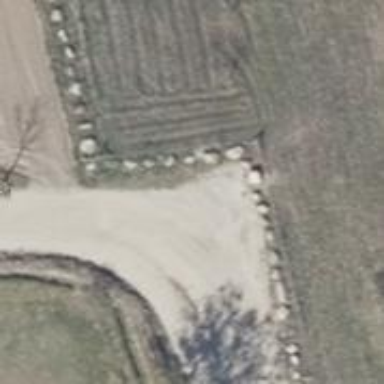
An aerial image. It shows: Compacted driveway with Grade2 tracktype.